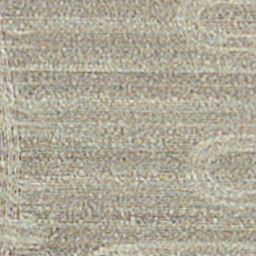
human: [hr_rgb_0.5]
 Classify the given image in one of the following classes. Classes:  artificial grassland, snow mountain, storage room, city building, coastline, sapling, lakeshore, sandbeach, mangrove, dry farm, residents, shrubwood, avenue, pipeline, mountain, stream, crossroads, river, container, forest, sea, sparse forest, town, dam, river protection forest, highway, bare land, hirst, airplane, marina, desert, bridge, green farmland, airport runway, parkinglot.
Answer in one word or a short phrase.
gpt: dry farm